Question: I have a pandas dataframe with 2 columns "height" and "class, class is a column with 3 values 1,2 and 5.
Now i want to make a histogram of the height data and color by class. 'plot19_s["vegetation height"].plot.hist(bins = 10)'
this is my histogram

but now I want to see the different classes by a change in color in the histogram.
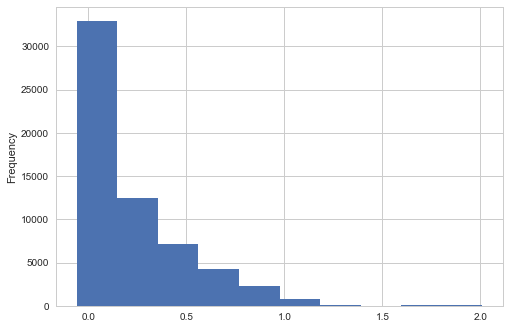
Answer: Since I'm not sure if the potential duplicate actually answers the question here, this is a way to produce a stacked histogram using 'numpy.histogram' and matplotlib 'bar' plot.
'''
import pandas as pd
import numpy as np;np.random.seed(1)
import matplotlib.pyplot as plt
df = pd.DataFrame({"x" : np.random.exponential(size=100),
"class" : np.random.choice([1,2,5],100)})
_, edges = np.histogram(df["x"], bins=10)
histdata = []; labels=[]
for n, group in df.groupby("class"):
histdata.append(np.histogram(group["x"], bins=edges)[0])
labels.append(n)
hist = np.array(histdata)
histcum = np.cumsum(hist,axis=0)
plt.bar(edges[:-1],hist[0,:], width=np.diff(edges)[0],
label=labels[0], align="edge")
for i in range(1,len(hist)):
plt.bar(edges[:-1],hist[i,:], width=np.diff(edges)[0],
bottom=histcum[i-1,:],label=labels[i], align="edge")
plt.legend(title="class")
plt.show()
'''
<URL>